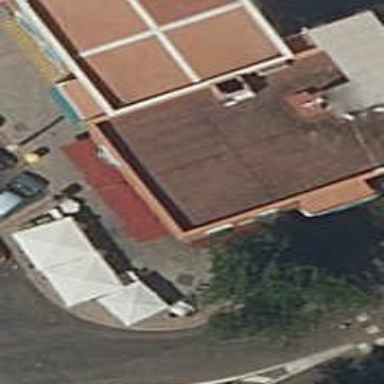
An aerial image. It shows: Restaurant.